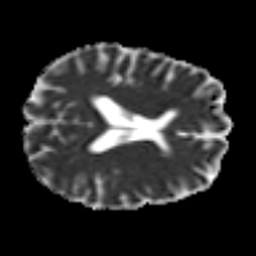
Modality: MD
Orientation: axial
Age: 46
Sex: female
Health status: healthy
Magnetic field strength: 3 T
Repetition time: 8.4 s
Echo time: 0.0926 s